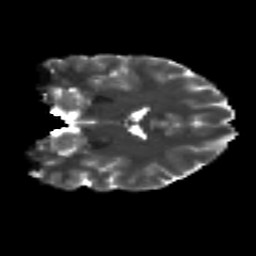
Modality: T2w
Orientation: coronal
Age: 18
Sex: female
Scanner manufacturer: siemens
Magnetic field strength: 3 T
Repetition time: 8.8 s
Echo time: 0.085 s